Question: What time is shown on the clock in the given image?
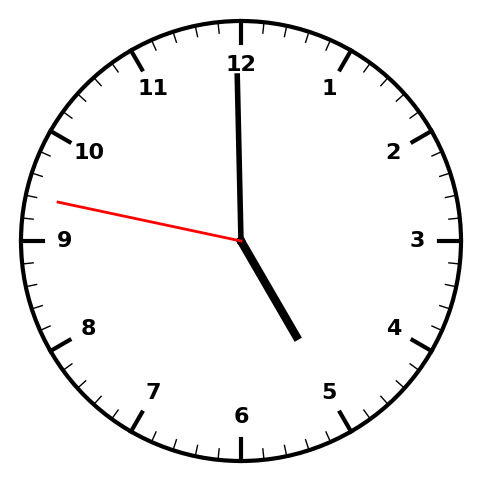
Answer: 04:59:47